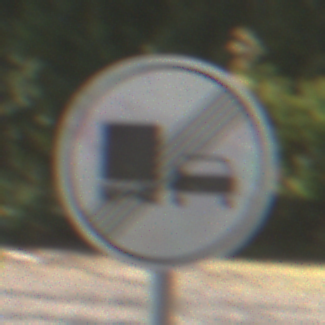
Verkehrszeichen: EndeUeberholverbotKraftfahrzeuge
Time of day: Midday
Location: Outdoor (Nature)
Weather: Clear
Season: Summer
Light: Natural